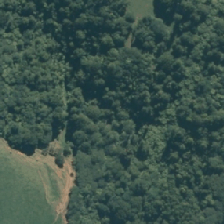
Land cover: indigenous_forest